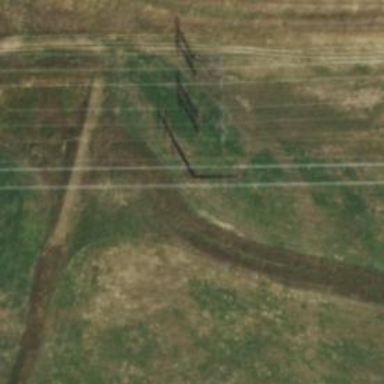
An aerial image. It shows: Power tower.